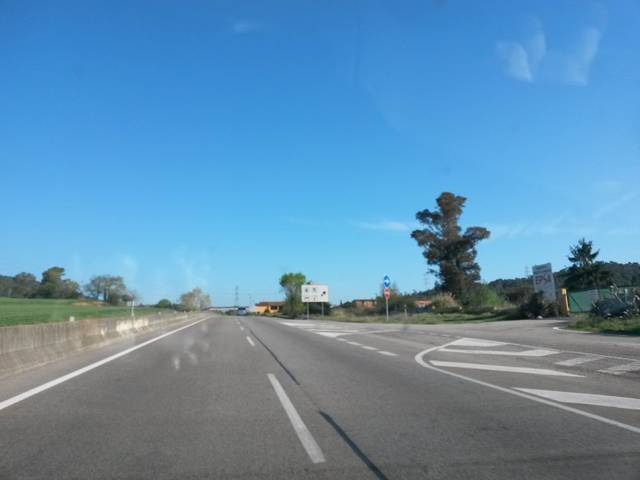
Region: Spain
Coordinates: 42.045, 2.82